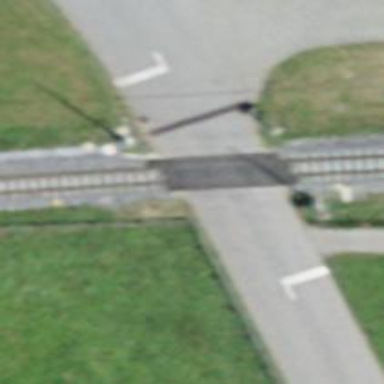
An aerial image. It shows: Level crossing along the railway.